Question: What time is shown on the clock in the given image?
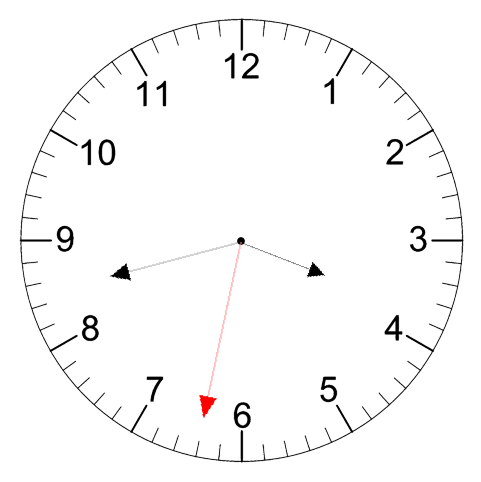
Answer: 03:42:32